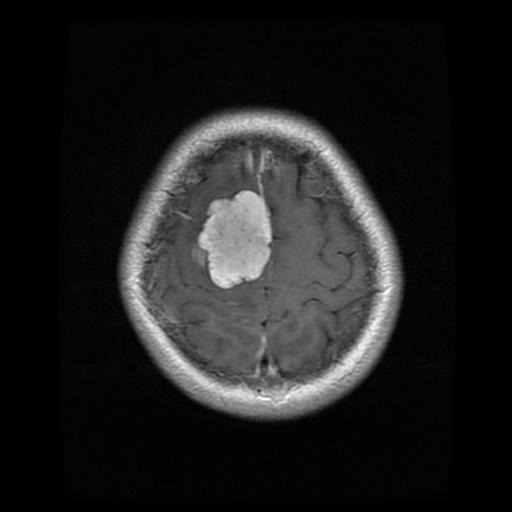
Label: meningioma